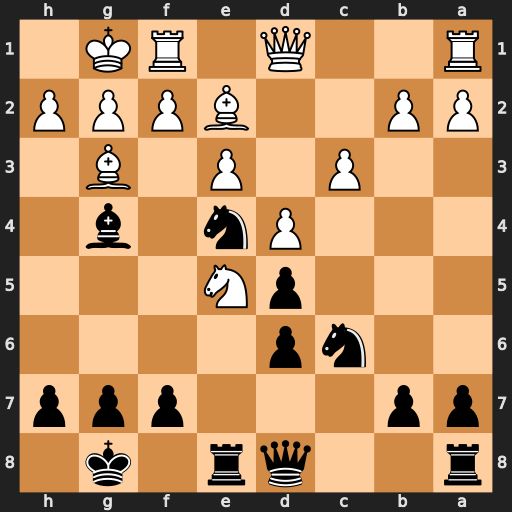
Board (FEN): r2qr1k1/pp3ppp/2np4/3pN3/3Pn1b1/2P1P1B1/PP2BPPP/R2Q1RK1
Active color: b
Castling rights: -
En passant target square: -
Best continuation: Bxe2 Nxc6 Bxd1 Nxd8 Be2